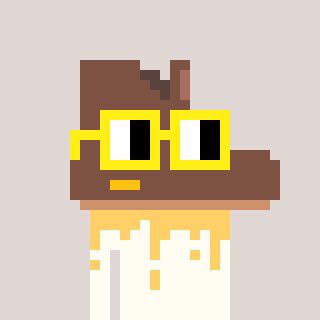
a pixel art character with square yellow glasses, a boot-shaped head and a grayscale-colored body on a warm background